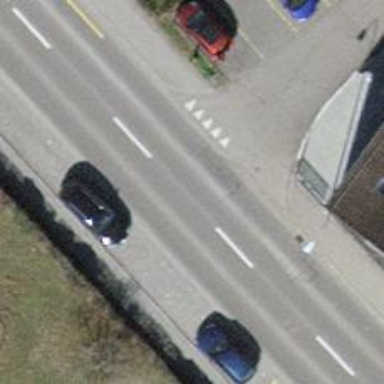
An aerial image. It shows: Primary highway with asphalt surface and sidewalks on both sides.